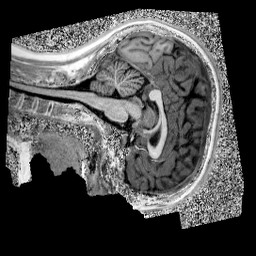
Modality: UNIT1
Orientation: sagittal
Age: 13
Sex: female
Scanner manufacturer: siemens
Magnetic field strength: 3 T
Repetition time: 4 s
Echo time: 0.00303 s